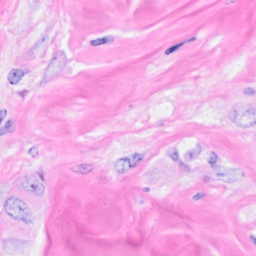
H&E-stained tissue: Breast